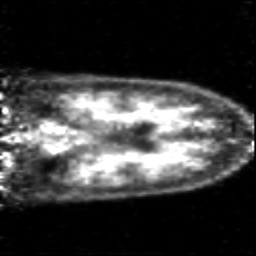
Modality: PET
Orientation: coronal
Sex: male
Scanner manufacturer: siemens